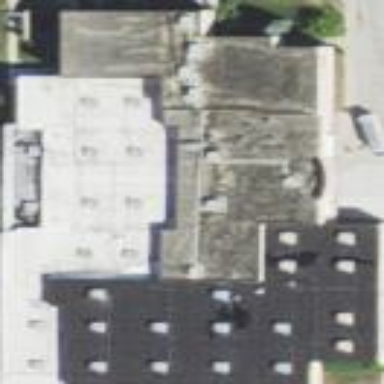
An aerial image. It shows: Commercial building that houses cinema.